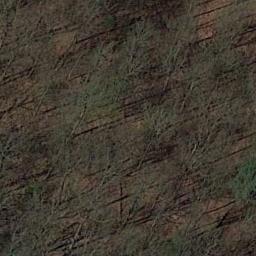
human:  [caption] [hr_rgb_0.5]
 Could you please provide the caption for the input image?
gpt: There are some crisscross paths on this land .

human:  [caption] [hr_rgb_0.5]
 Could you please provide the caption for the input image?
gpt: The forest is on the bare land .

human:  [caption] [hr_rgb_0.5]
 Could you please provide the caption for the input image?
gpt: The forest has some sparse green trees and the forest soil is deep yellow .

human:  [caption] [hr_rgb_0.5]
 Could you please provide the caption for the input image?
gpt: Many withered trees are in a forest .

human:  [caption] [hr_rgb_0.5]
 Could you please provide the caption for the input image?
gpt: A forest with many withered trees .